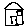
Label: house